Field crop: tomato
Growth stage: 1
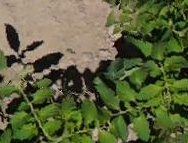
Species: tomato